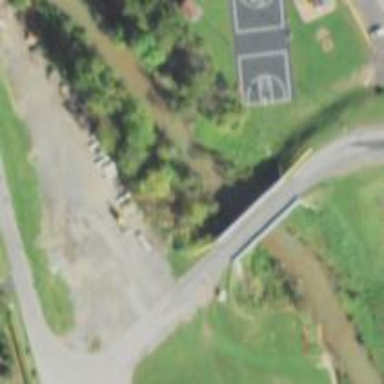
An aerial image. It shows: Unclassified road with asphalt surface running over girder bridge.